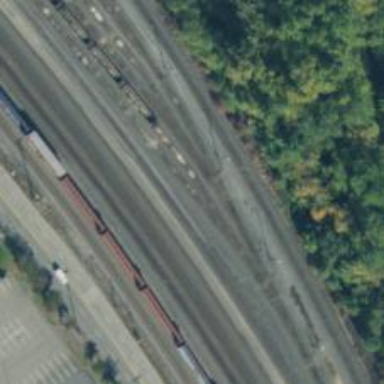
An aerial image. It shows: Railway yard used for servicing trains.